Question: I can't seem to find an answer that's working for me. Hoping an excel guru can help!
I am trying to build a concatenate formula which will only include one element if it's not blank. See the screenshot, I want to add the contents of the "utm_content" cell in column G, but only if it's got something in it. My hope is to get a reult for row 9 to look like this:
site_refer=cpc+b+tr+CAMPAIGNABCDE**+HORSE**&keyword_refer=Apples
My current formula is:
=CONCATENATE("site_refer=",B8,"+",D8,"+",E8,"+",F8,,G8,"&keyword_refer=",H8)
I can get HORSE to show up, but I can't seem to get a + symbol to be conditional along with it. I've been trying to get if statements to work, but it's erroring out every time.

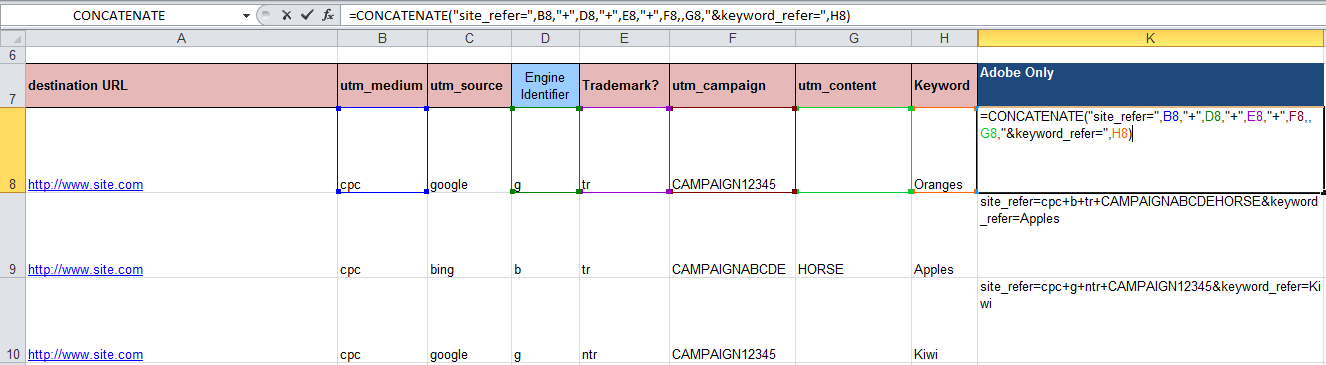
Answer: Are you trying to do this?
'''
=CONCATENATE( "site_refer=",
B8,
"+",
D8,
"+",
E8,
"+",
F8,
IF(G8 = "" , "" , "+"&G8 ),
"&keyword_refer=",
H8 )
'''